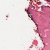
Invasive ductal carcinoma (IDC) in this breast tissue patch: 0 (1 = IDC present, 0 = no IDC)